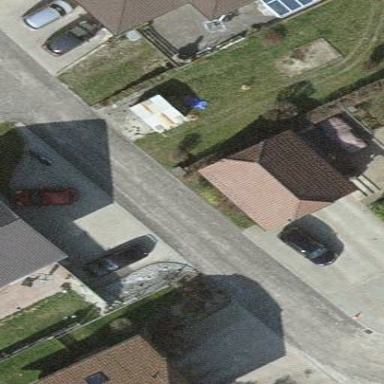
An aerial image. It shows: Half-hipped roof building.